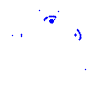
Particle: electron